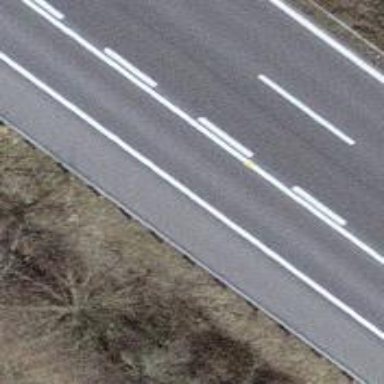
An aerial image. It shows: Motorway link.